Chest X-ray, PA view. Patient: 51 years old, sex F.
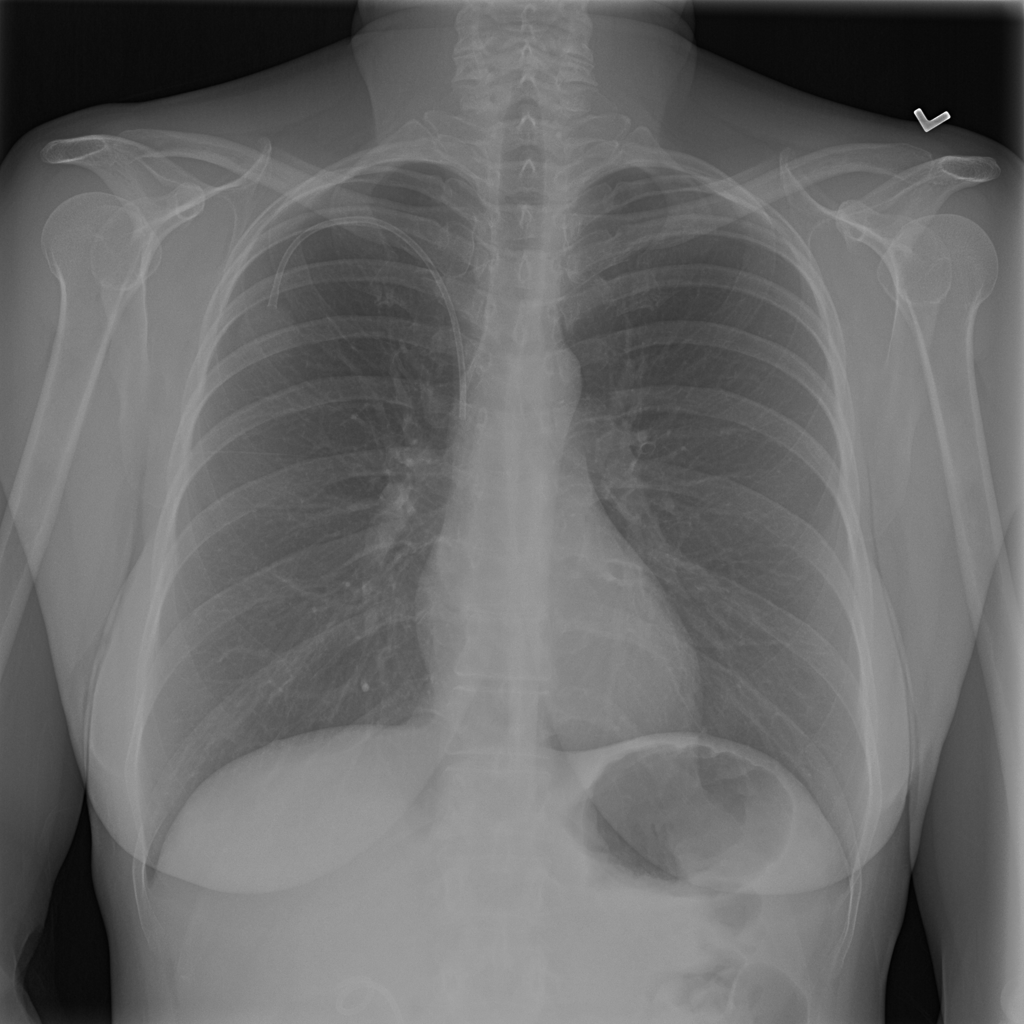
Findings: No Finding